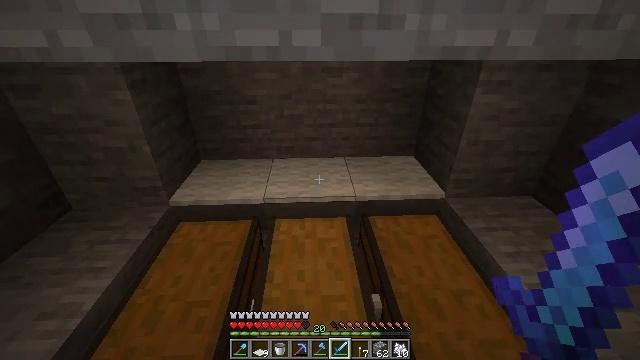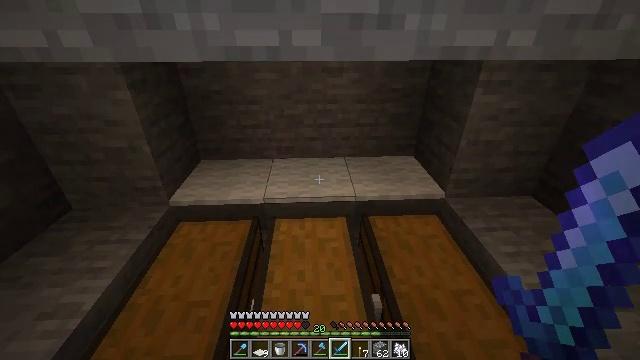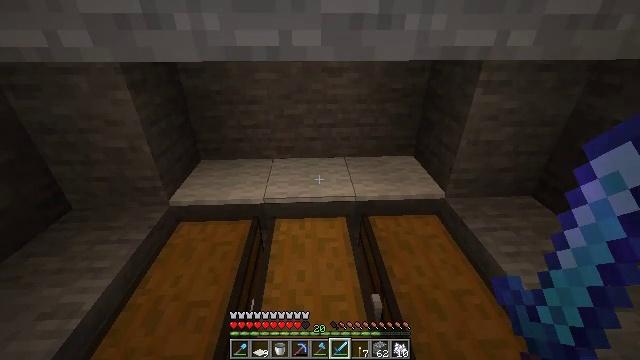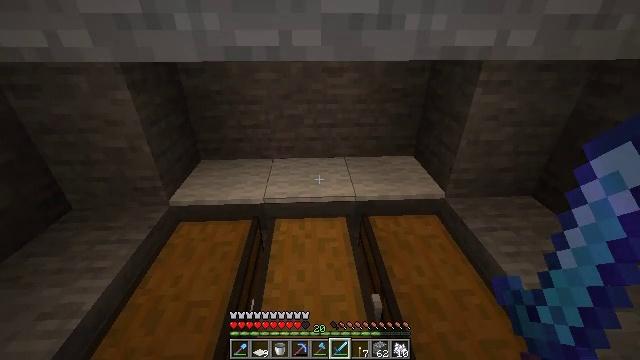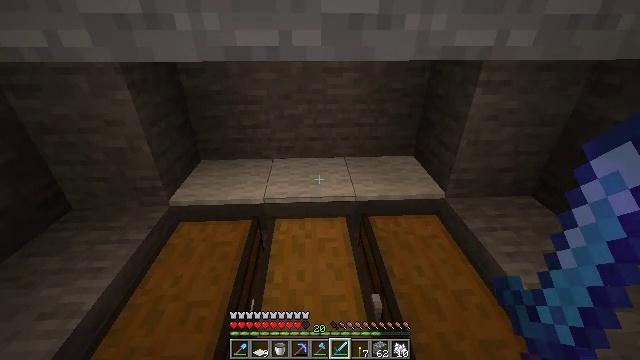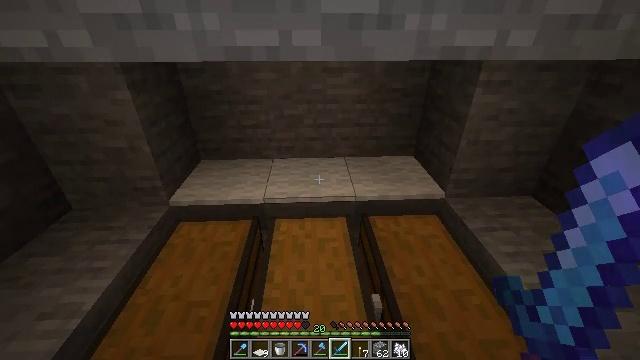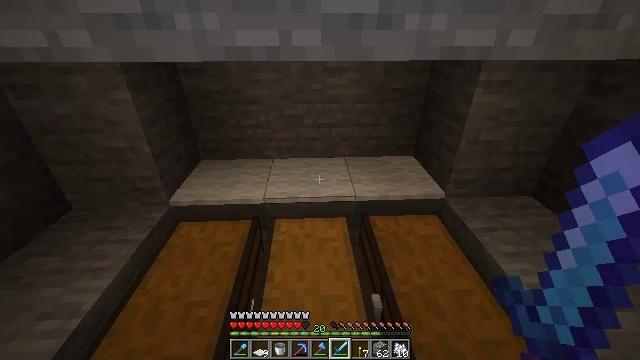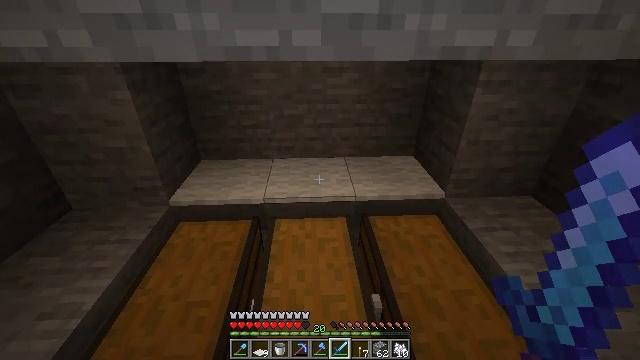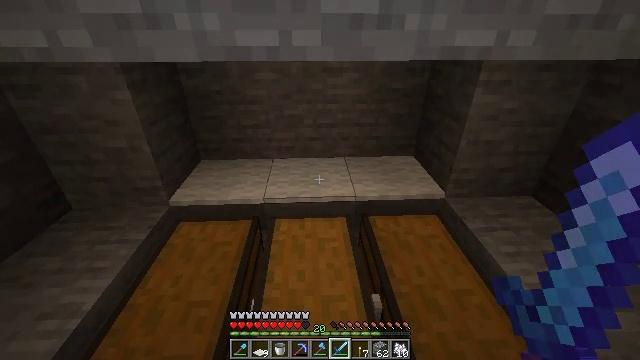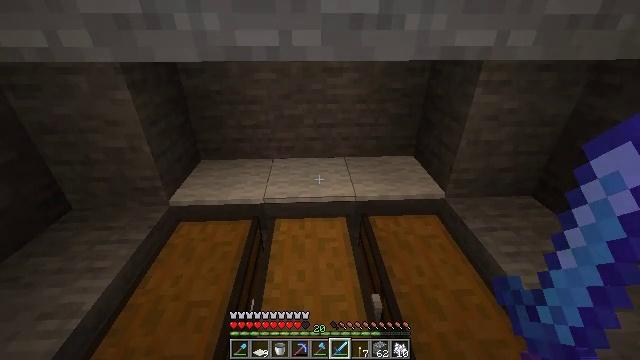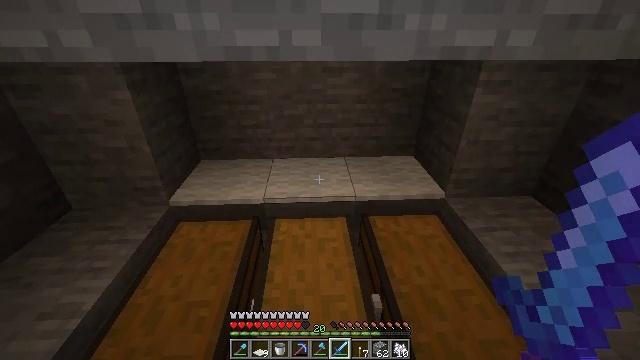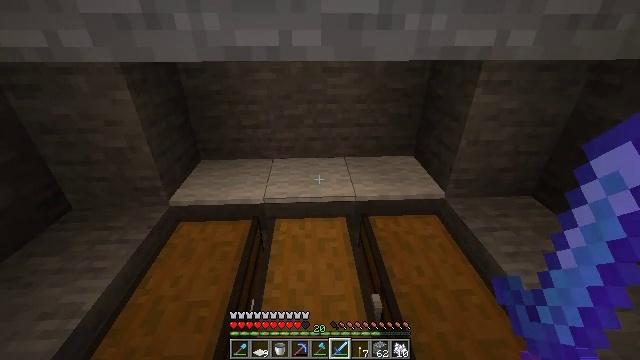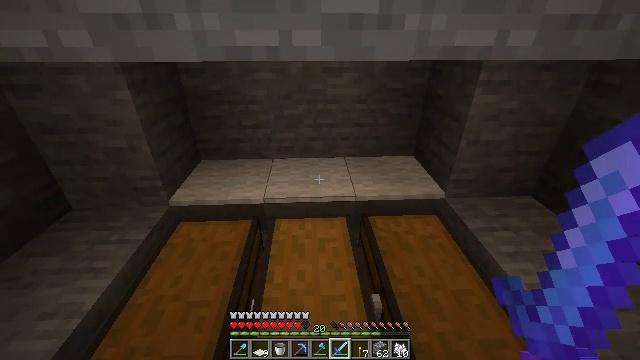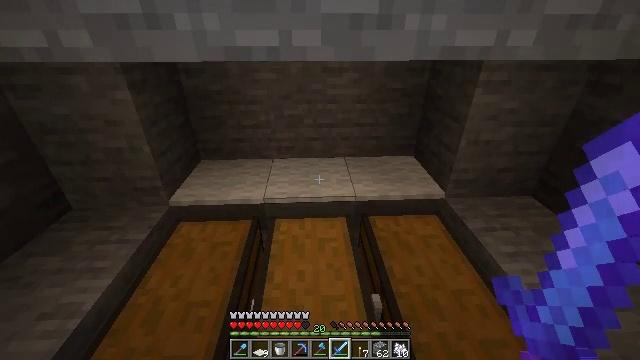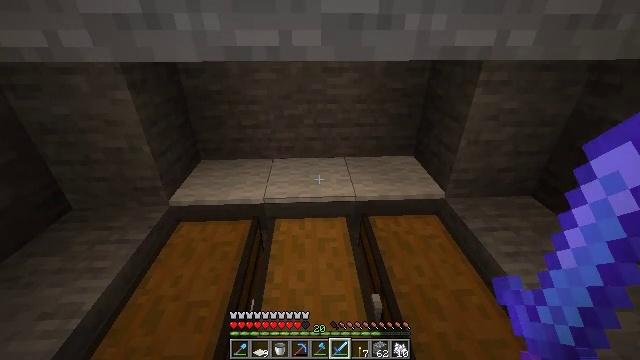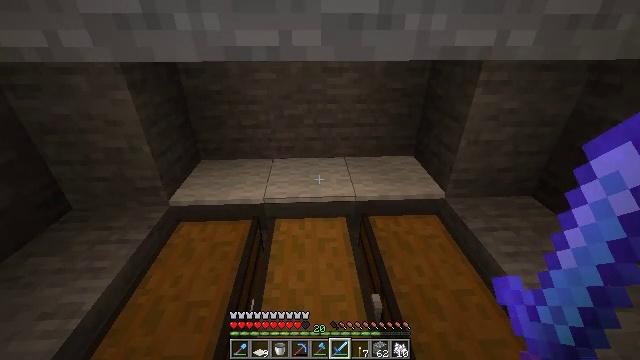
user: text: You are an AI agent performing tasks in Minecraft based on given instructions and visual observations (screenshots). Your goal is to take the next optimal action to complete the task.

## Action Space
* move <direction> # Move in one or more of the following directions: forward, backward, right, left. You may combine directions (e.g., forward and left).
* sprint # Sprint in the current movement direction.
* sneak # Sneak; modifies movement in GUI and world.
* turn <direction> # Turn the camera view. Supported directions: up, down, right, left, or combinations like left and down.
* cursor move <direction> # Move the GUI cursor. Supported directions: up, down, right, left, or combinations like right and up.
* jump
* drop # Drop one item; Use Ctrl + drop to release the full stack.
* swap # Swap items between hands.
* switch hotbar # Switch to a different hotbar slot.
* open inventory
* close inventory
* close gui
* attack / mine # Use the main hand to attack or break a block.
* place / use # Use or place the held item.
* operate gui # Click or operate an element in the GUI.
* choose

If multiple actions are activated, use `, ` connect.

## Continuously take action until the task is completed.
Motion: motion action
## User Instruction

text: Combat the skeleton.
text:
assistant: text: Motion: no_op
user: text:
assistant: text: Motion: no_op
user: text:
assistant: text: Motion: no_op
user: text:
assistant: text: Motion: no_op
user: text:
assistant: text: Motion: no_op
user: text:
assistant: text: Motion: no_op
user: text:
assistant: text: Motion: no_op
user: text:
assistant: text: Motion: no_op
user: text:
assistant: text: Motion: no_op
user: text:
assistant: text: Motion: no_op
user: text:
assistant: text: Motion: no_op
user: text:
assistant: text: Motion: no_op
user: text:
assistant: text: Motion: no_op
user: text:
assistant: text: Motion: no_op
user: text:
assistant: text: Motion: no_op
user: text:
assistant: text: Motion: no_op
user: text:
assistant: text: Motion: no_op
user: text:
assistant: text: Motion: no_op
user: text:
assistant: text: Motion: no_op
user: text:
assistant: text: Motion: no_op
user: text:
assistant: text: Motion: no_op
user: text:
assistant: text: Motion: no_op
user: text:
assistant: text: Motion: no_op
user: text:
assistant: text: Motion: no_op
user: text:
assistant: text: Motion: no_op
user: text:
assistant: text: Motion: no_op
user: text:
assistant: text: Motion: no_op
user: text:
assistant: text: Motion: no_op
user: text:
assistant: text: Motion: no_op
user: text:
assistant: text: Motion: no_op